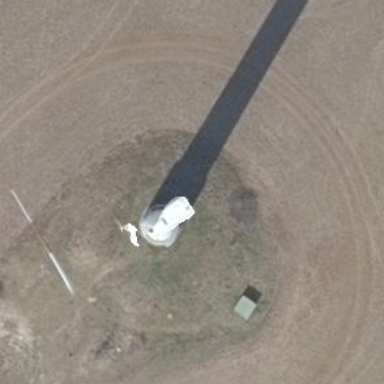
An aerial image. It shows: Wind generator powered by horizontal axis wind turbine.